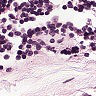
Metastatic tissue present: no